Aerial crown-view tile of a tropical tree (Barro Colorado Island, Panama), acquired 20240716:
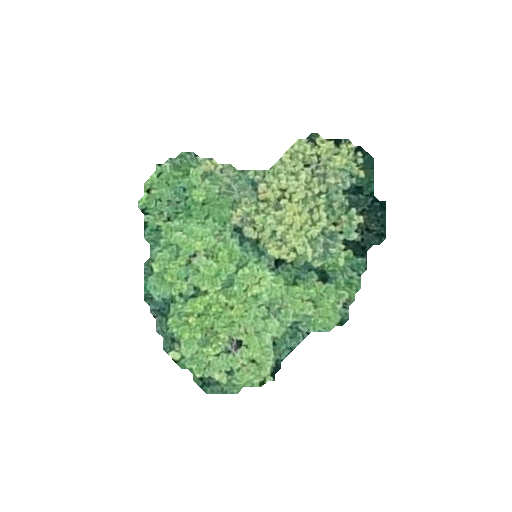
Species: Simarouba amara
GBIF accepted scientific name: Simarouba amara
Crown area: 70.121 m²